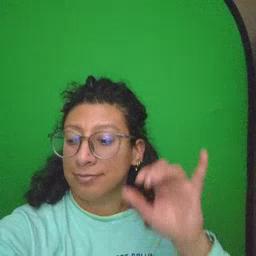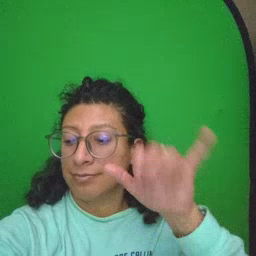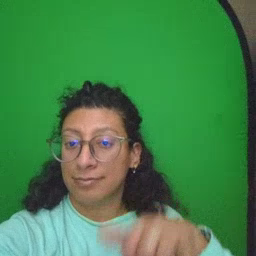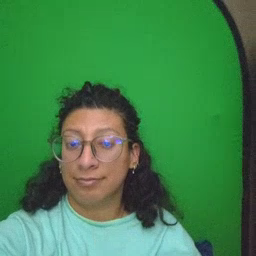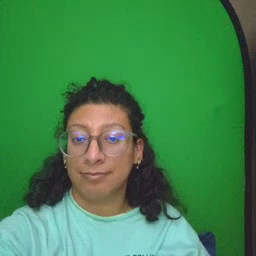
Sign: that